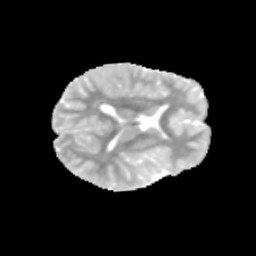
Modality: MD
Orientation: axial
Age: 9
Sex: male
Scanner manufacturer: siemens
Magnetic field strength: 3 T
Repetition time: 3.8 s
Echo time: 0.07 s